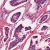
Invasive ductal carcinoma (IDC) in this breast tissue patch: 1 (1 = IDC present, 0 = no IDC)